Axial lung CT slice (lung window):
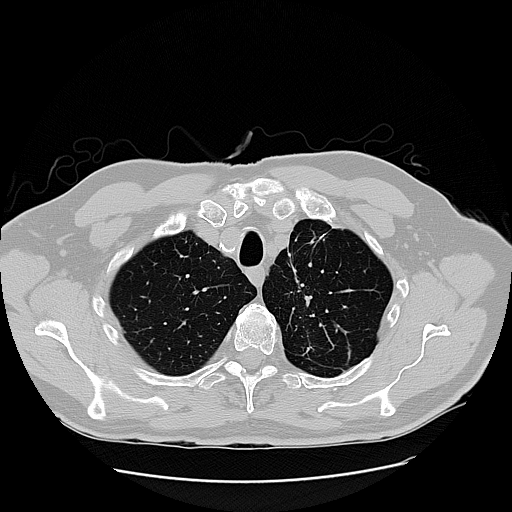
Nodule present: no